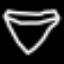
Label: diamond